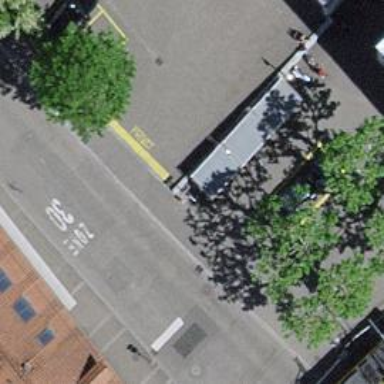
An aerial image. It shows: Bicycle parking area.